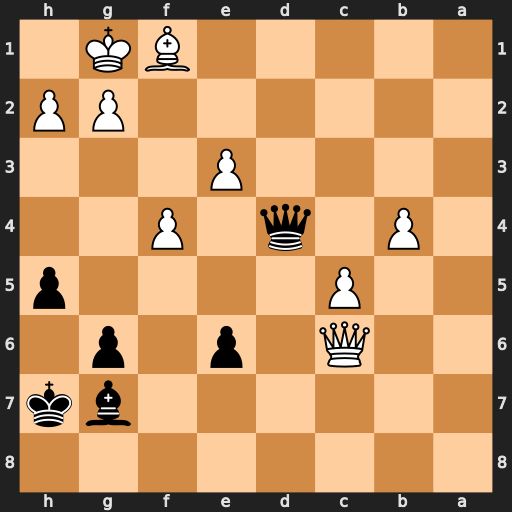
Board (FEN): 8/6bk/2Q1p1p1/2P4p/1P1q1P2/4P3/6PP/5BK1
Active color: b
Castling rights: -
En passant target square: -
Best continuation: Qxe3+ Kh1 Bd4 Qd7+ Kh6 Qxd4 Qxd4